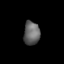
Tissue: lung
Cell type: Epithelial cells
Senescence score: 0.2245
Nuclear area (px): 370
Mean DAPI intensity: 101.403